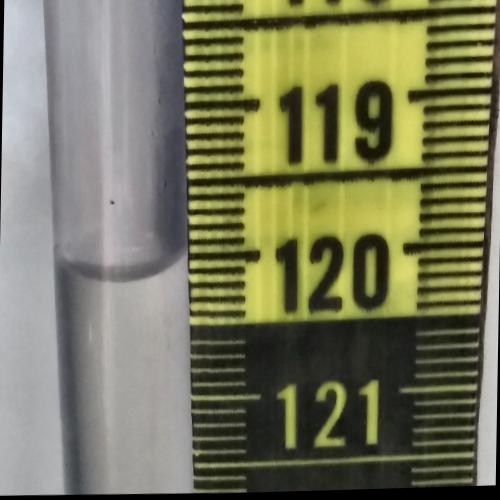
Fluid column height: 120.1 cm